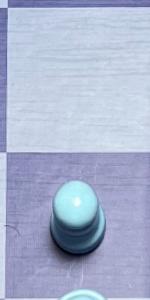
Label: Pawn_White